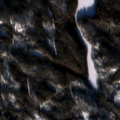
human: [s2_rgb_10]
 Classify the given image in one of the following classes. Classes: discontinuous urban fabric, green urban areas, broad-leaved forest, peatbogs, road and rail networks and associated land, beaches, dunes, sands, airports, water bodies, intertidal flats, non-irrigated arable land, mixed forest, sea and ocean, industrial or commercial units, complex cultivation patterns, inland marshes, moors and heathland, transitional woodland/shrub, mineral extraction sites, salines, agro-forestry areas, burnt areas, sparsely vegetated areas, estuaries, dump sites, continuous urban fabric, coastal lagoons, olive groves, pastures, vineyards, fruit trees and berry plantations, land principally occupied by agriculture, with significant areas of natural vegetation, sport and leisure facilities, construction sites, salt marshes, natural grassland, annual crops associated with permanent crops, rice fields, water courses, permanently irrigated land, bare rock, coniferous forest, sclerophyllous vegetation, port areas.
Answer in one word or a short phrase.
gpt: coniferous forest, mixed forest, transitional woodland/shrub, water bodies